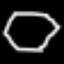
Label: octagon